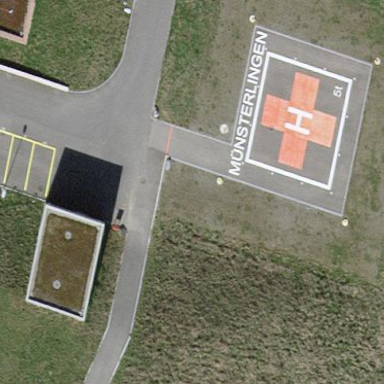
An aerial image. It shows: Helipad with asphalt surface at the airport.